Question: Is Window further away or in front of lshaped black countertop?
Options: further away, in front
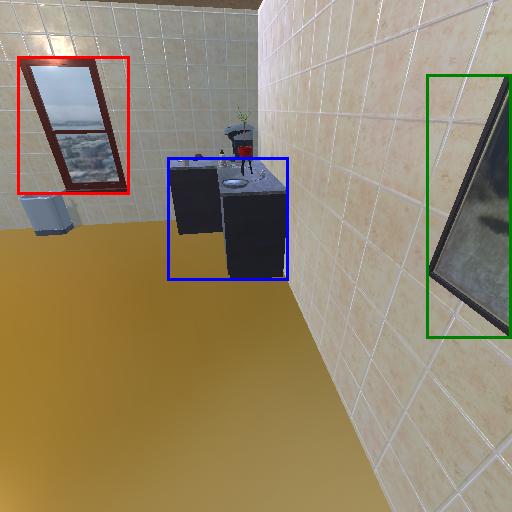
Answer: further away